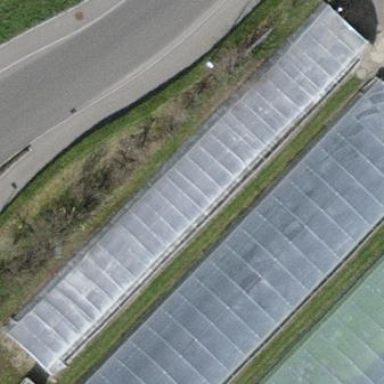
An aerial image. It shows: Greenhouse.